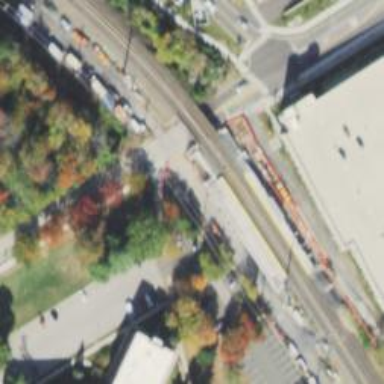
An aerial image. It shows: Light rail railway line with electrified rails.